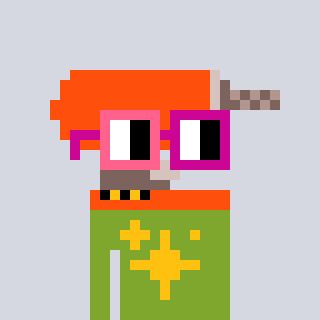
a pixel art character with square pink and red glasses, a drill-shaped head and a slimegreen-colored body on a cool background